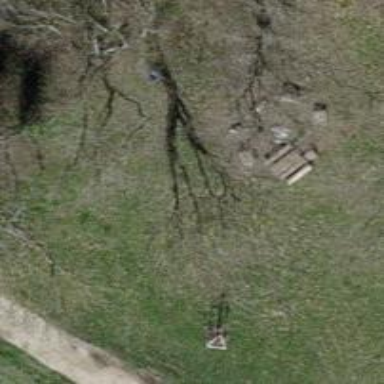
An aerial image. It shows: Picnic table located in leisure land area.